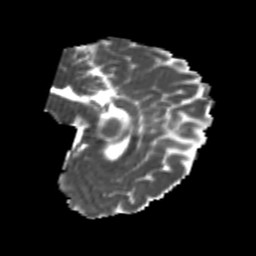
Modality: MD
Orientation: sagittal
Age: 24
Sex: female
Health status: healthy
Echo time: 0.074 s